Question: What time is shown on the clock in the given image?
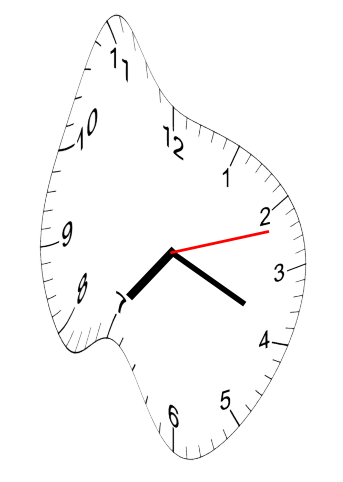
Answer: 07:19:12